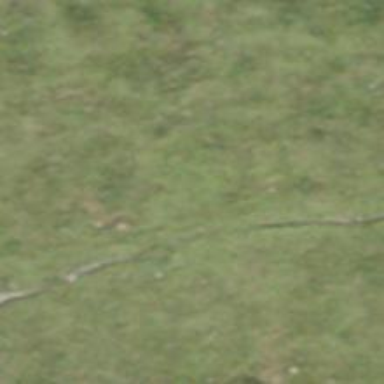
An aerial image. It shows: Path.